Question: Im having problems figuring out how to select data from one table which is connected to another table in two different ways. Here is an image of my database model:

The table i want to select from is the project table. I want to get all projects connected to a given user.
A user can be directly part of a project, without beeing part of a group. So in this case the connection from user to project is made through the project_participants table.
But now.. lets say the user is part of a group, and this group is connected to a project through the group_project table. Now how do i get this project to show up in my result?
The SQL statement i have to far is able to get the projects which is directly connected to a user. The statement looks like:
'''
Cursor c = database
.rawQuery(
"SELECT p.*, pt.deadline FROM "
+ project_table
+ " p JOIN project_task pt "
+ "ON pt.project_id_foreign = p._id "
+ " JOIN "
+ project_participants_table
+ " pp "
+ "ON pp.project_id_foreign = p._id AND pp.user_id_foreign = ? "
//+ "JOIN "
//+ group_project_table
//+ " gp ON //gp.project_id_foreign = p._id "
//+ "AND EXISTS(SELECT group_id_foreign "
//+ "FROM group_participants "
//+ "WHERE user_id_foreign = ?) ",
new String[] { String.valueOf(userId) });
'''
The lines i commented out is the JOIN im trying to get to work.
So, how can i get all standalone projects and group projects for a given user in the same query?
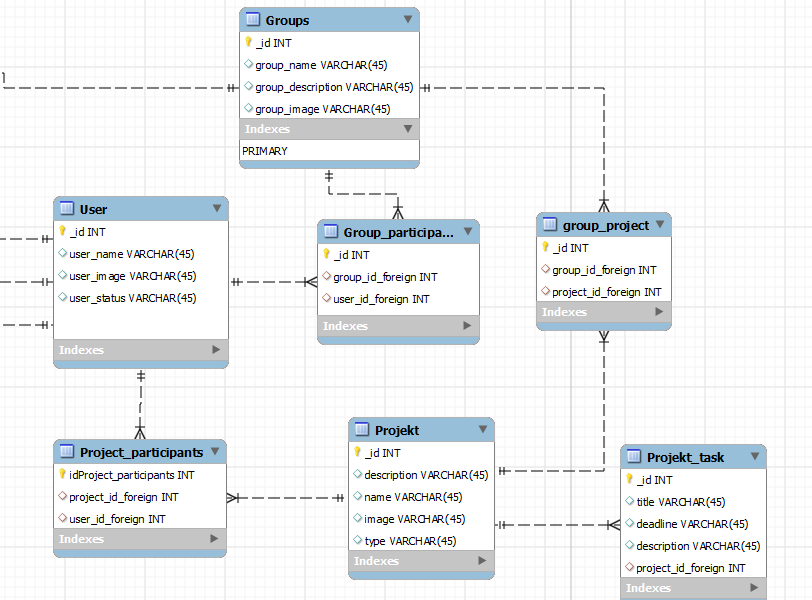
Answer: You can do an UNION with the query that gets the projects that the user is in:
'''
SELECT p.*, pt.deadline
FROM project_table p
INNER JOIN project_task pt
ON pt.project_id_foreign = p._id
INNER JOIN project_participants_table pp
ON pp.project_id_foreign = p._id AND pp.user_id_foreign = ?
UNION
SELECT p.*, pt.deadline
FROM project_table p
INNER JOIN project_task pt
ON pt.project_id_foreign = p._id
INNER JOIN group_project gp
ON gp.project_id_foreign = p._id
INNER JOIN groups g
ON gp.group_id = g._id
INNER JOIN group_participants gps
ON gps.group_id_foreign = g._id
WHERE gps.user_id_foreign = ?
'''
This will get the the projects the user is in from both paths, but because UNION doesn't return duplicate values from both parts of the UNION, if he is in a project by himself and as part of a group, the query only returns one result.